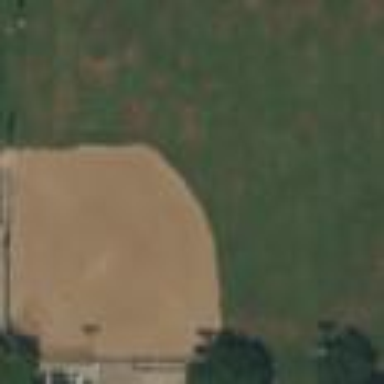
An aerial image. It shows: Baseball pitch for leisure land.